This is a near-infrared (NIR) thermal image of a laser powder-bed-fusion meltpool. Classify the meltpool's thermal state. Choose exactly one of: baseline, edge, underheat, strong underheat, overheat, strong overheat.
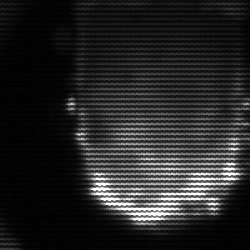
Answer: baseline